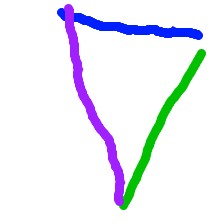
Shape: triangle